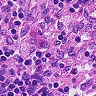
Metastatic tissue present: no